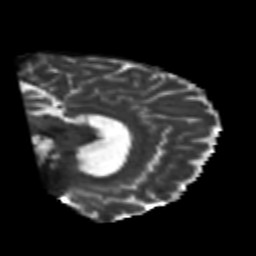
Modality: T2w
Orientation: sagittal
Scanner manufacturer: siemens
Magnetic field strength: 3 T
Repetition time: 6.8 s
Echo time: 0.093 s